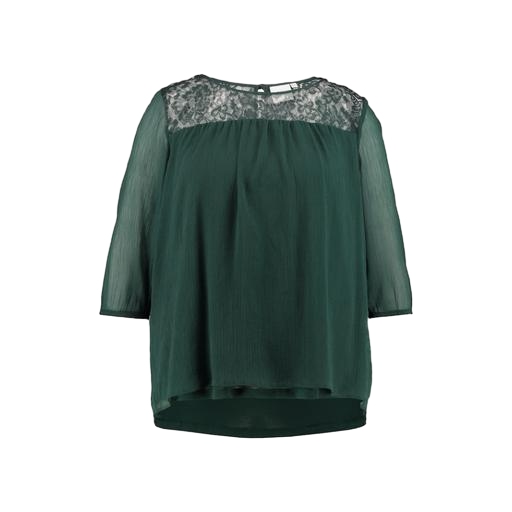
green lace-panel top, green three-quarter-sleeve top only macy, lace a-line blouse, white background